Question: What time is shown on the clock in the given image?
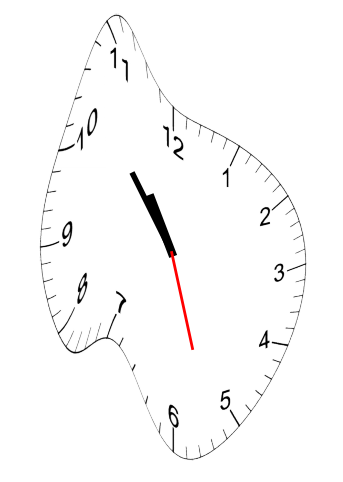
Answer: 10:53:27